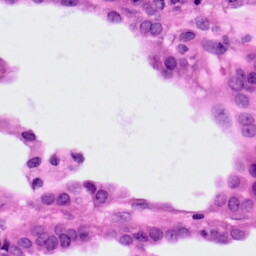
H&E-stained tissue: Lung